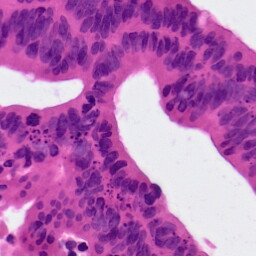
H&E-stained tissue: Colon